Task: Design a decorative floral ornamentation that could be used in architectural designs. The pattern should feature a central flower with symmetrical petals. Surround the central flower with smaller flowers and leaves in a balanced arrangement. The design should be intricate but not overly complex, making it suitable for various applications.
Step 1227:
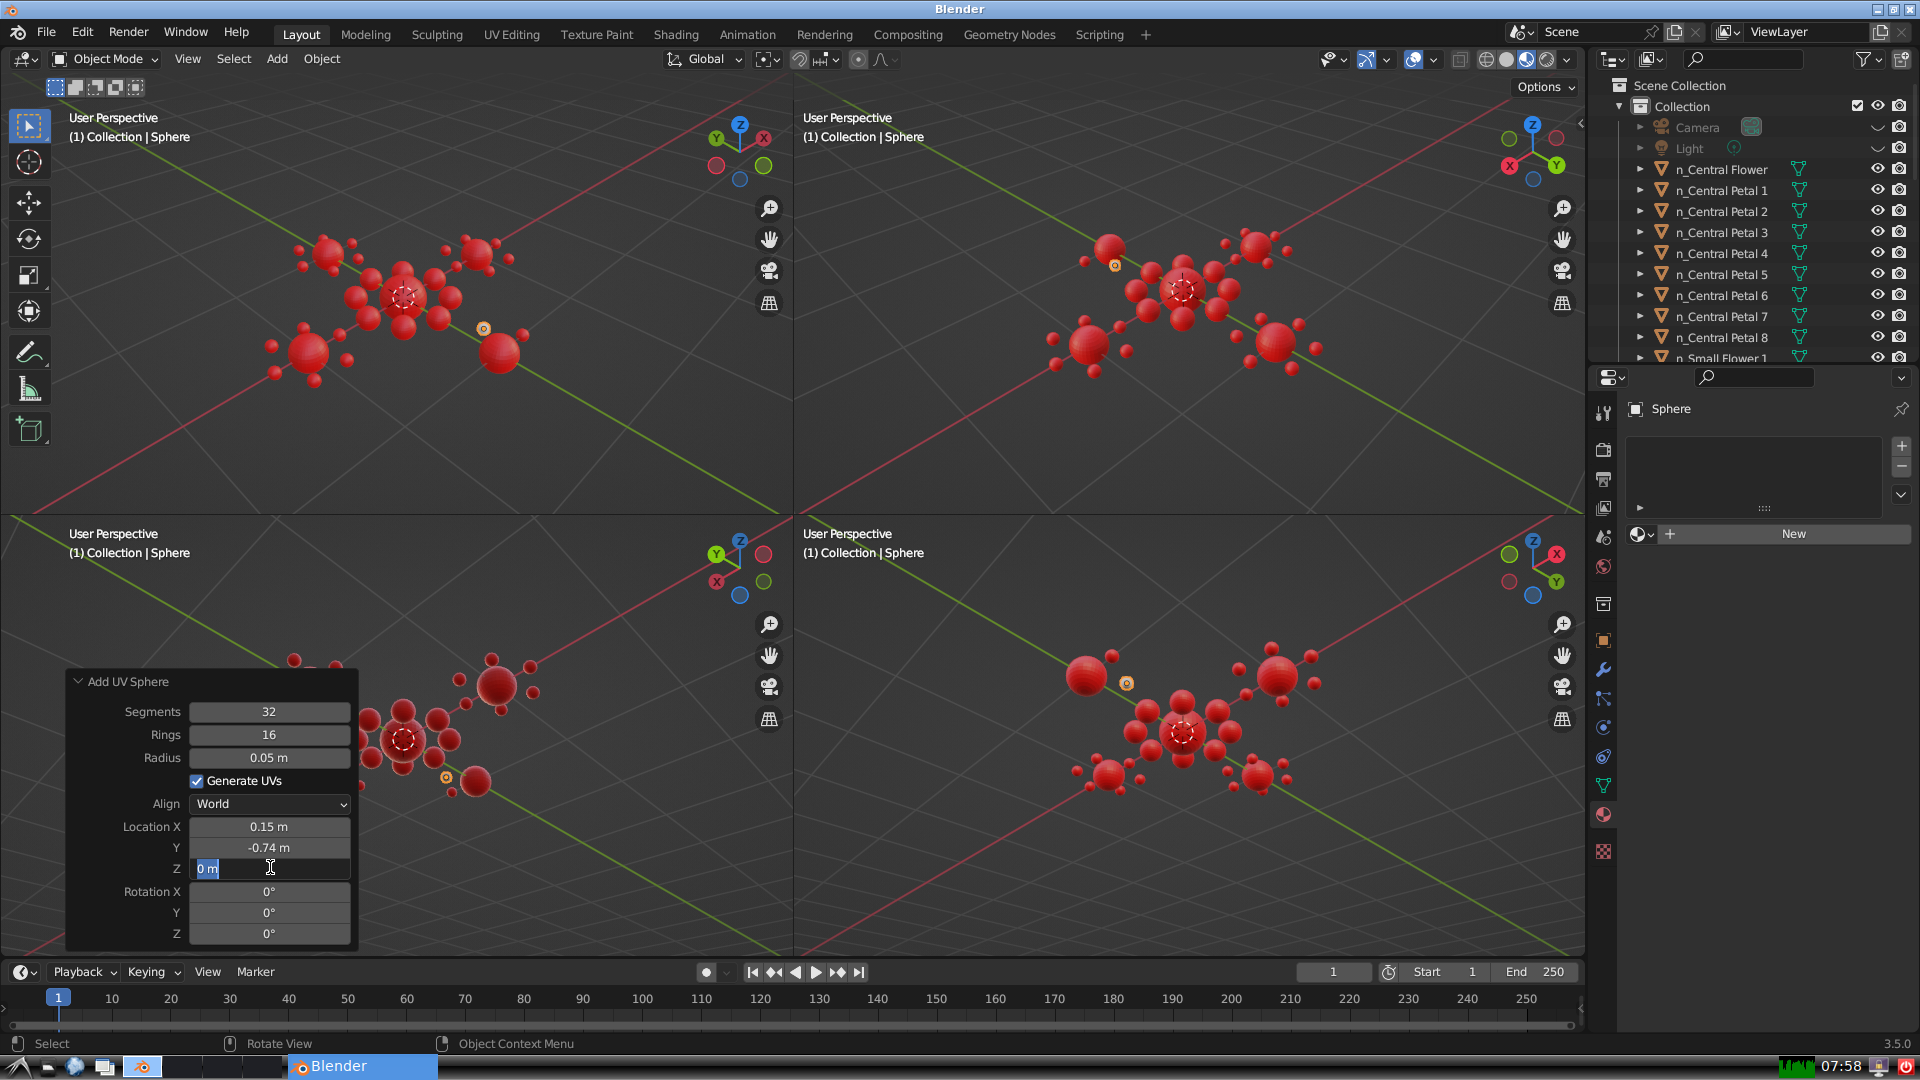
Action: input_text: 0.0